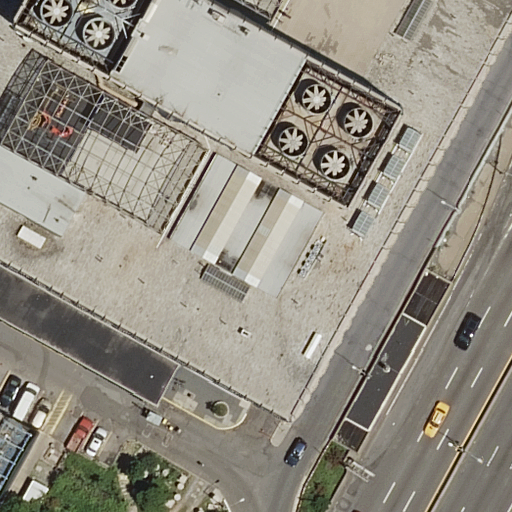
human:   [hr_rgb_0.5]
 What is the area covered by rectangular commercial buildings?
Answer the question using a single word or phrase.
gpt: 0m2

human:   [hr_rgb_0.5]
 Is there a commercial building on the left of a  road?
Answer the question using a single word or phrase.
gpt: no

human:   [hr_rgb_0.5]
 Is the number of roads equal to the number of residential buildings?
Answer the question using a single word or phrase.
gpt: no

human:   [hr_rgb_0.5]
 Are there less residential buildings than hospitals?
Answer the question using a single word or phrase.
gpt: no

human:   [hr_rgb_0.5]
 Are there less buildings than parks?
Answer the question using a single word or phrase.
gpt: no

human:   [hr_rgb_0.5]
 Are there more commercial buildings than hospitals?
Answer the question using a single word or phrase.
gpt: no

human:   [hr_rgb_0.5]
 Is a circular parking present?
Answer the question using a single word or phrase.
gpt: no

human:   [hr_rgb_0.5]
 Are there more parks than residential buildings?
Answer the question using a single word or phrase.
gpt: no

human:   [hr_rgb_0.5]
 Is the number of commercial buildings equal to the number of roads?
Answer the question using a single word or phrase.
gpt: no

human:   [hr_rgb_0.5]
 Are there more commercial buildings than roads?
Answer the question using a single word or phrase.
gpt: no

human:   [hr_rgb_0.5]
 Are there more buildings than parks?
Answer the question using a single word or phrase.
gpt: no

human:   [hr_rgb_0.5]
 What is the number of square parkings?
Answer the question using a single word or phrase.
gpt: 0

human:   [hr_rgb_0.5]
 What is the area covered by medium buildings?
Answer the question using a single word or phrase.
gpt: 0m2

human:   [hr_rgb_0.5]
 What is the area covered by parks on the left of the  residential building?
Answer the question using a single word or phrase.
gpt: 381m2

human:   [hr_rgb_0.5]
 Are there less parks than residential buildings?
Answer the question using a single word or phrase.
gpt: no

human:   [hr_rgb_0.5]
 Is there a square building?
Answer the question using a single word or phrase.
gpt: no

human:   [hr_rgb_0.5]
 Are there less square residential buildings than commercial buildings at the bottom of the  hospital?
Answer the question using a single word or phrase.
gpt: no

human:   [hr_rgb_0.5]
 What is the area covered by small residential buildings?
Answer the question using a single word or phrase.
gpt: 67m2

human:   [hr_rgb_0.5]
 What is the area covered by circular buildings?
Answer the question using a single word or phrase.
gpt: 0m2

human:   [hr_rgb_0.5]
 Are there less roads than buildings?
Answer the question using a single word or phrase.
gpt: no

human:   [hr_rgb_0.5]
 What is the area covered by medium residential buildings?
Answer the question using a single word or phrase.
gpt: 0m2

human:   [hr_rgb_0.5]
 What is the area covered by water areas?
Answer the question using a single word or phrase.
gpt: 0m2

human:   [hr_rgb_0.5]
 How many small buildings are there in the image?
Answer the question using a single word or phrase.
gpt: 1

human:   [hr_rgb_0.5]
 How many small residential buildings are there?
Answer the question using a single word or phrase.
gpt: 1

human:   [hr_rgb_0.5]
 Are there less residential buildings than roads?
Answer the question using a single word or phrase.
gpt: yes

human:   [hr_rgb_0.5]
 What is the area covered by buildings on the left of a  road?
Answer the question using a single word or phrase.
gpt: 0m2

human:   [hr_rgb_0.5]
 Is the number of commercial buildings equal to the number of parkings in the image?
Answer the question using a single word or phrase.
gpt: no

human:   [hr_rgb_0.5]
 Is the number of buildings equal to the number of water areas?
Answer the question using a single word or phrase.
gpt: no

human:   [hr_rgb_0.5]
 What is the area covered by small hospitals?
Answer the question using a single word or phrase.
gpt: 0m2

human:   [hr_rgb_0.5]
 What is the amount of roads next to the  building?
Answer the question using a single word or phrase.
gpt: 10

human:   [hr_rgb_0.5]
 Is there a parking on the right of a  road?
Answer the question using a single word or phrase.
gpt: no

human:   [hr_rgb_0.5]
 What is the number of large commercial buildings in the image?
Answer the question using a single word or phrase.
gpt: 0

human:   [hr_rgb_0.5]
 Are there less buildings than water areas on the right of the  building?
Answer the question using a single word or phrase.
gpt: no

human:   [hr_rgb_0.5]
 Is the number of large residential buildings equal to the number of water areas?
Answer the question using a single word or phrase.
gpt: yes

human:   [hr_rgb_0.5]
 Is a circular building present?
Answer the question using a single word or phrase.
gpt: no

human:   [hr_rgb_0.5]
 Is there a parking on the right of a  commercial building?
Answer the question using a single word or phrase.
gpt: no